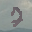
Label: 7